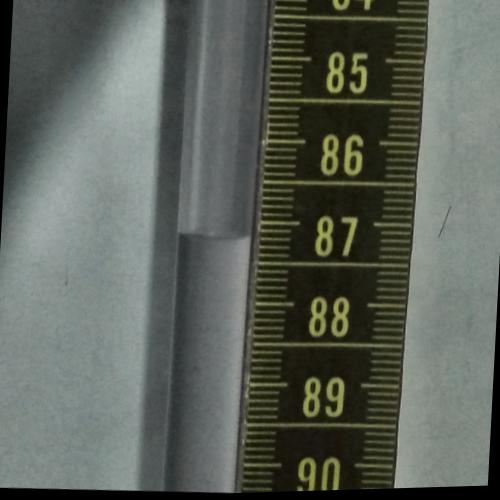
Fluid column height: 87.2 cm